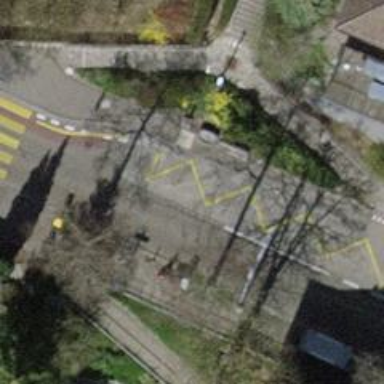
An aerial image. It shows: Trolleybus stop position for public transport.